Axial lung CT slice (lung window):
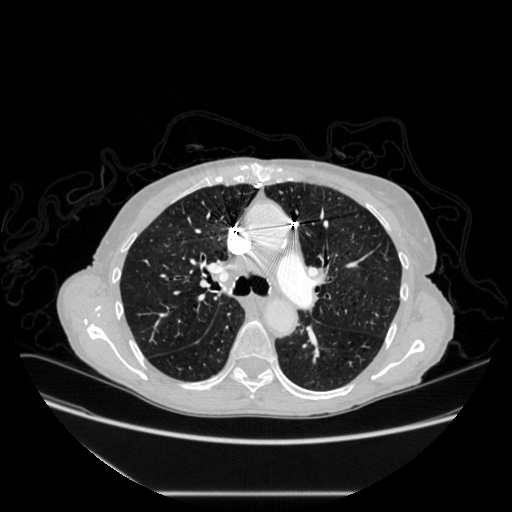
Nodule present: no